The image is a continuous-wavelet scalogram (time versus scale) of a rotating-machine vibration signal. Determine the machine's mechanical condition. Answer with exactly one of: normal, misalignment, unbalance, looseness.
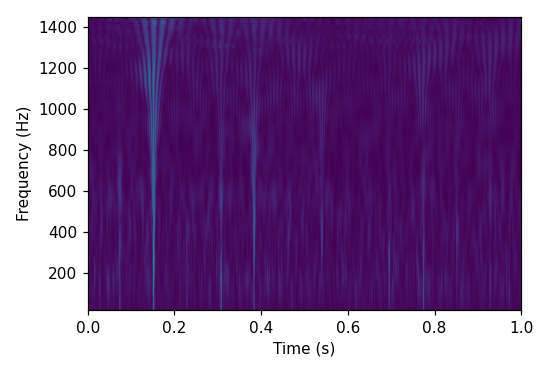
Answer: normal